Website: home-depot
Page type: customer-info-address
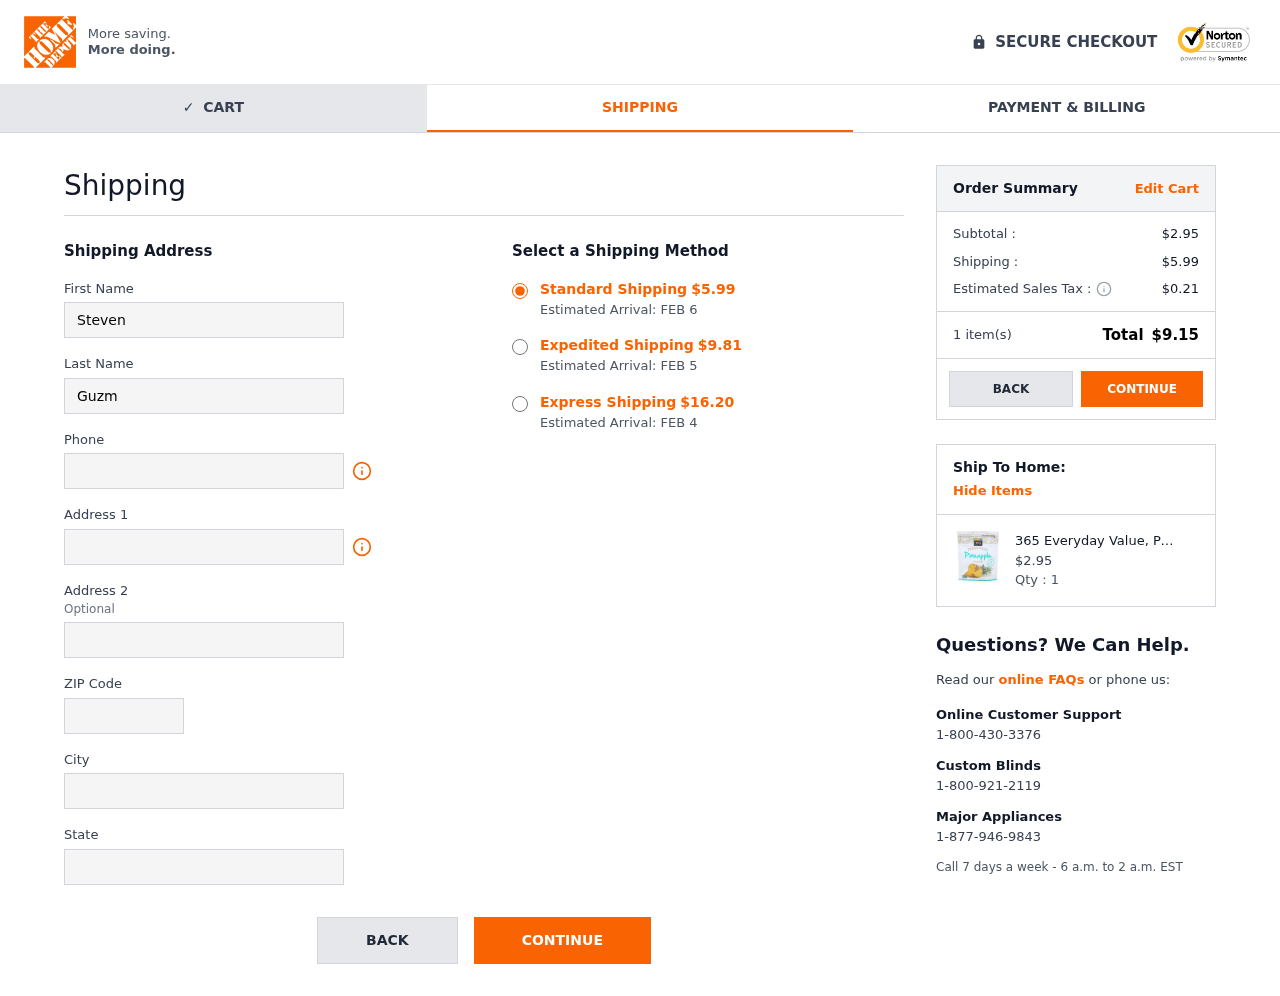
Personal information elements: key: PII_CITY
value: East Cindy
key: PII_FIRSTNAME
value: Steven
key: PII_LASTNAME
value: Guzman
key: PII_PHONE
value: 6428855039
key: PII_POSTCODE
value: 38624
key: PII_STATE
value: Oregon
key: PII_STREET
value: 52783 Jackson Lake
Product elements: key: PRODUCT1_NAME
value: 365 Everyday Value, Pineapple Tidbits, Freeze Dried, 1 oz
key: PRODUCT1_PRICE
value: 2.95
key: PRODUCT1_QUANTITY
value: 1
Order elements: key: ORDER_SHIPPING_COST
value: $5.99
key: ORDER_DELIVERY_DATE
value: Estimated Arrival: FEB 6
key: ORDER_SHIPPING_COST_EXPEDITED
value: $9.81
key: ORDER_DELIVERY_DATE_EXPEDITED
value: Estimated Arrival: FEB 5
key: ORDER_SHIPPING_COST_EXPRESS
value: $16.20
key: ORDER_DELIVERY_DATE_EXPRESS
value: Estimated Arrival: FEB 4
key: ORDER_SUBTOTAL
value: $2.95
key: ORDER_TAX
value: $0.21
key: ORDER_NUM_ITEMS
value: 1 item(s)
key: ORDER_TOTAL
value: $9.15